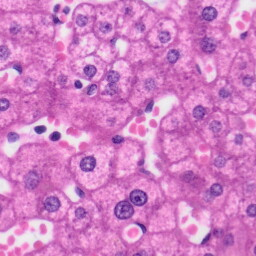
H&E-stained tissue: Liver